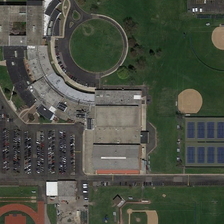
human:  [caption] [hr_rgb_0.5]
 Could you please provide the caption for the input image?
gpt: the school here is equipped with sports fields and parking lot .

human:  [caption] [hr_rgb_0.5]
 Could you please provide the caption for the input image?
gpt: the arc shaped building is close to a circular grassland .

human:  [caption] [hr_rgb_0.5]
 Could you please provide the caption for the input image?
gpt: the school here is equipped with sports fields and parking lot .

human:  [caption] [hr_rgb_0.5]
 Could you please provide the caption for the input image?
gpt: a parking lot full of cars and three baseballfield and several tennnis courts sit in this campus .

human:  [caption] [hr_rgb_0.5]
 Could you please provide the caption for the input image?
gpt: several buildings with a parking lot is in a school with three baseball fields and ten tennis courts .